Question: I use Paraview (3.98) to display results from FEM simulations. The Properties detachable window accomodates some settings under 'Display (UnstructuredGridRepresentation)', which creates GUI entries for "Opacity Table Values" and "Radius Table Values", which are very large and make the other settings go beyond the edge of the window. AFAIR it was not an issue in orevious version os Paraview. Is there a way to make the GUI less wide again?

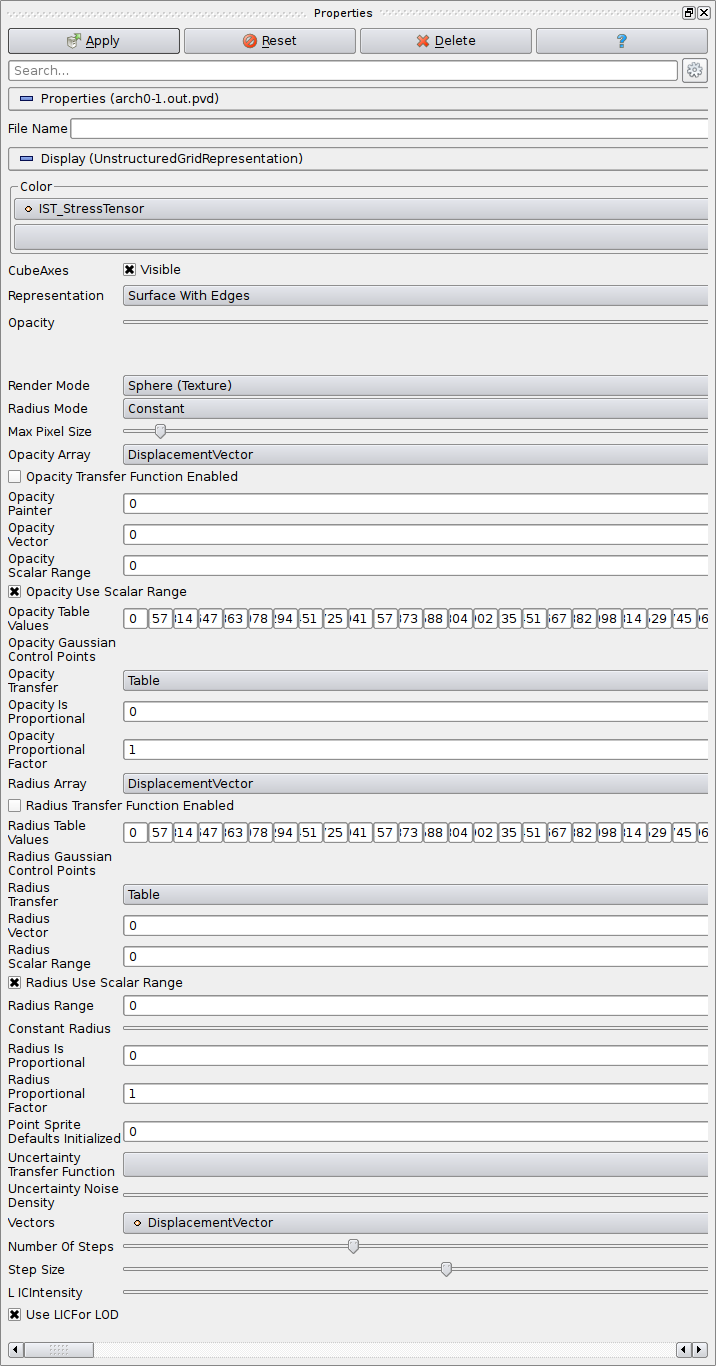
Answer: I had a tough time overcoming this problem too, the solution for paraview 3.98 is to use the option '--use-old-panels'.
Or you could upgrade to PV 4.0.1 where this annoying bug has been fixed.